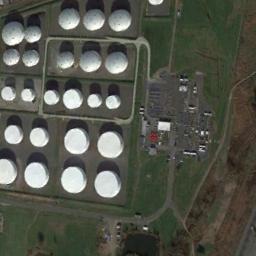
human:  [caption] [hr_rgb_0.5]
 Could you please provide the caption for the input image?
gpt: The storage tanks are surrounded by grass .

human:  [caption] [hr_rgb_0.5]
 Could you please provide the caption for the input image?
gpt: There are many neatly arranged oil storage tanks in the factory, And there is a lawn next to the factory .

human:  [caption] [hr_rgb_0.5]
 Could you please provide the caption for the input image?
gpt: There are several rows of buildings next to these storage tanks .

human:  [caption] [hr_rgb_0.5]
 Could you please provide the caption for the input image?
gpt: There are many storage tanks on the grass .

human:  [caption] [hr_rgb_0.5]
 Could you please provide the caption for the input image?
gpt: There are many storage tanks arranged neatly beside a green meadow .